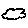
Label: cloud